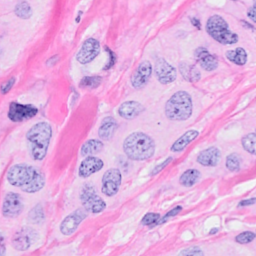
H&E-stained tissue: Breast